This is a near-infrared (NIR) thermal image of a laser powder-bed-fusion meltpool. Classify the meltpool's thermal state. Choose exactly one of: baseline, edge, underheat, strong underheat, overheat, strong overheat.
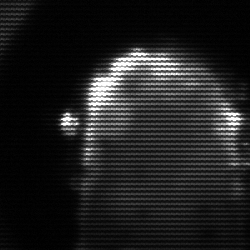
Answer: baseline